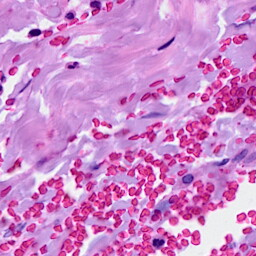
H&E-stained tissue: Breast